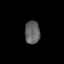
Tissue: lung
Cell type: Myeloid cells
Senescence score: 0.1778
Nuclear area (px): 339
Mean DAPI intensity: 98.681